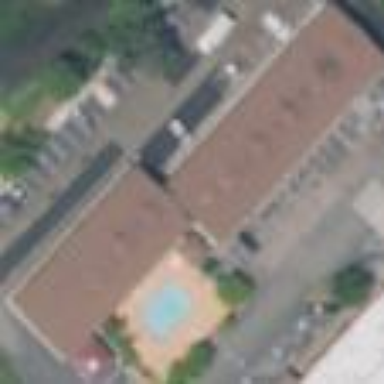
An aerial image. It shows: Hotel building.